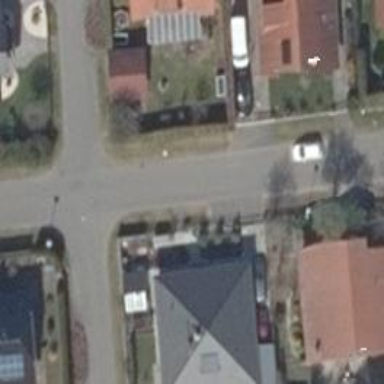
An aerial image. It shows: Footway along the road.